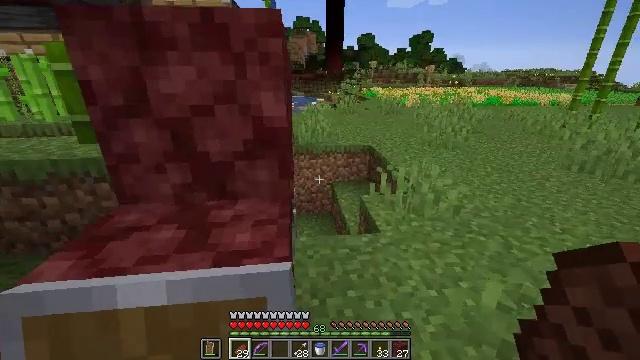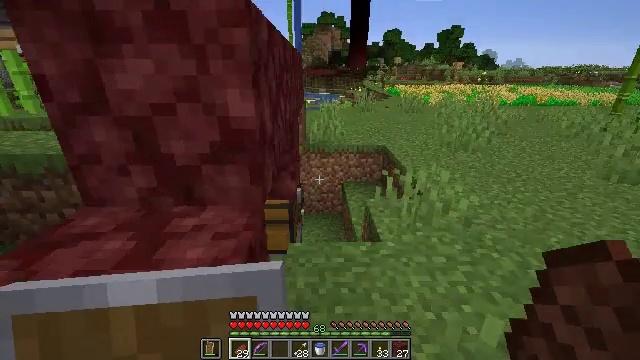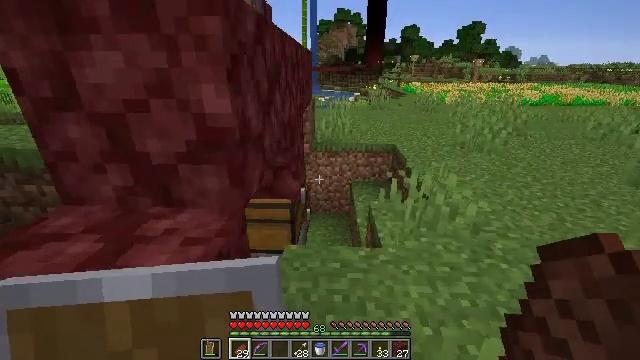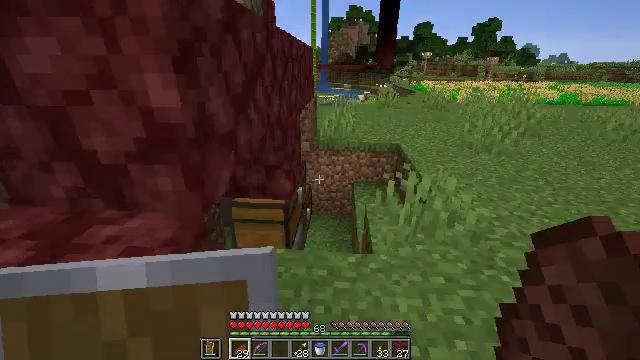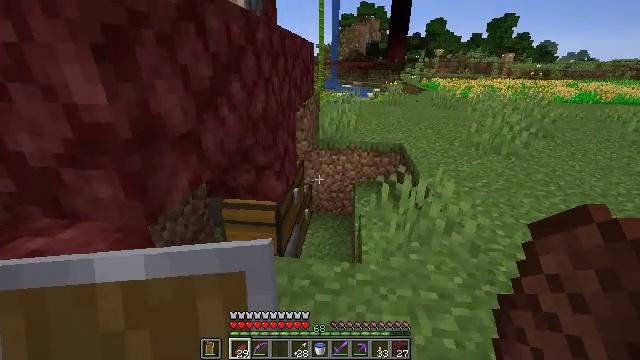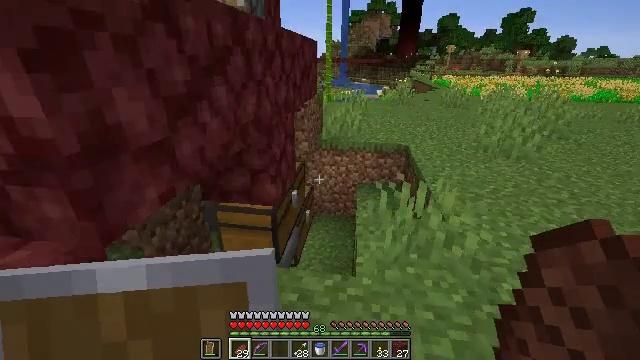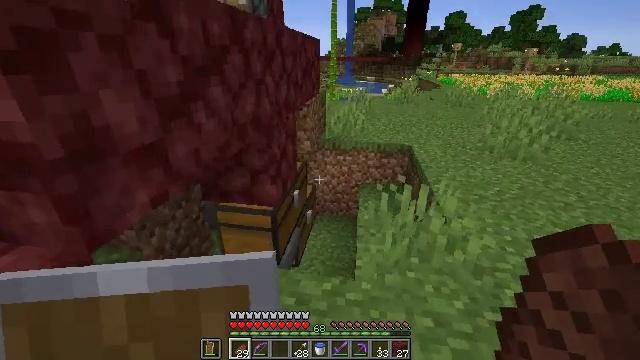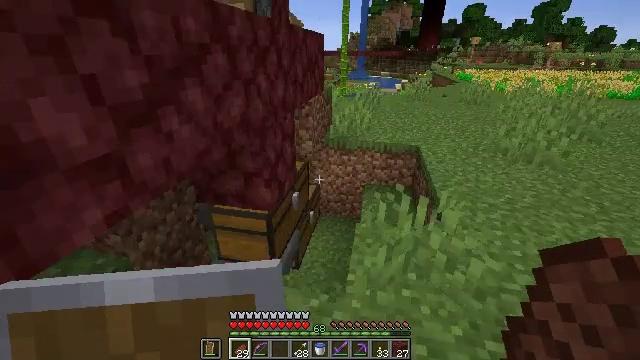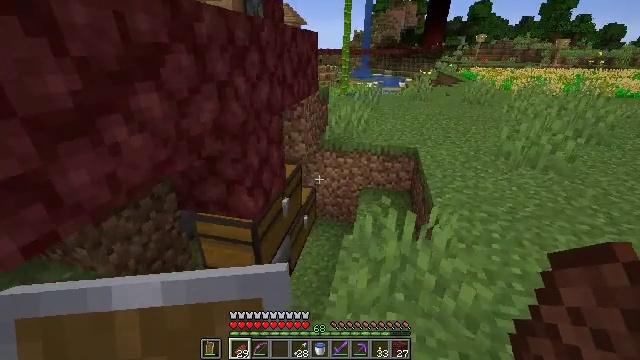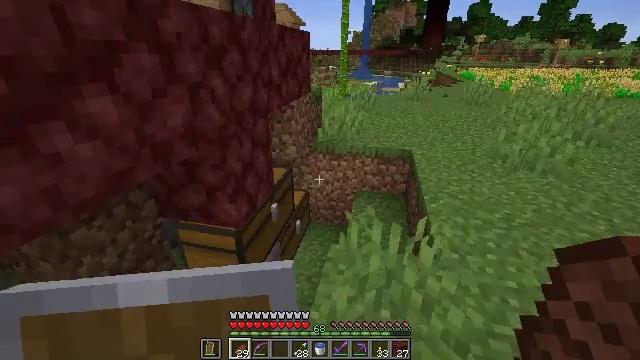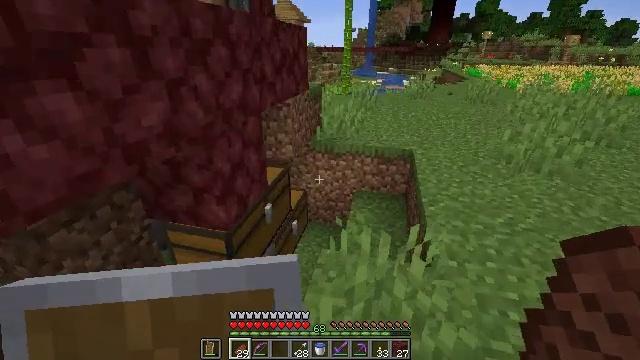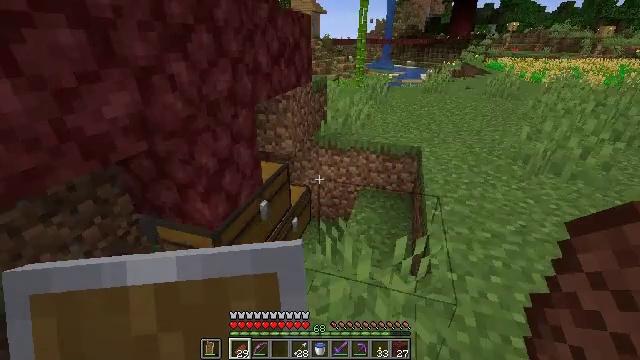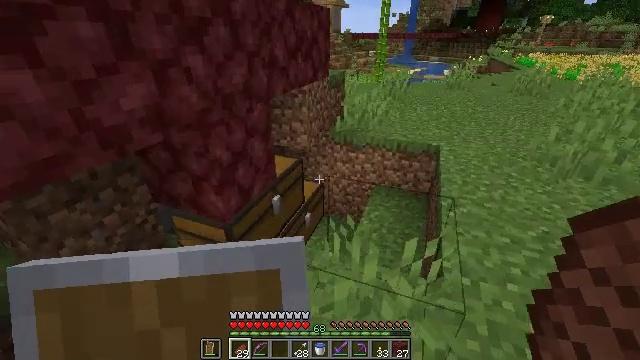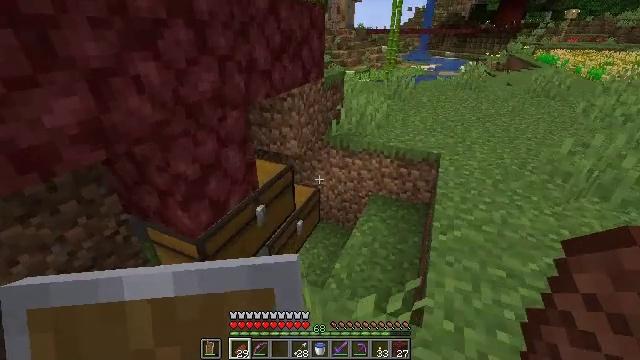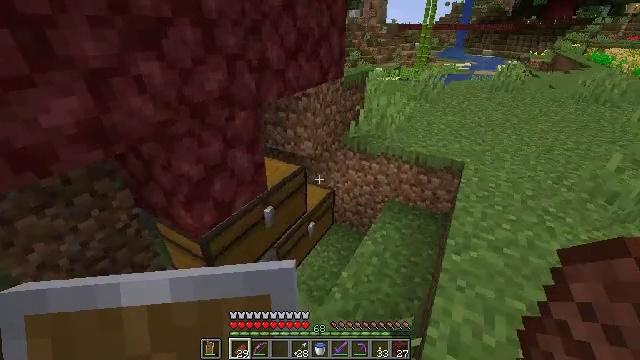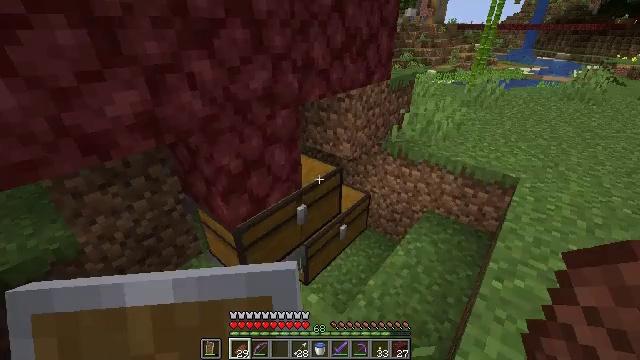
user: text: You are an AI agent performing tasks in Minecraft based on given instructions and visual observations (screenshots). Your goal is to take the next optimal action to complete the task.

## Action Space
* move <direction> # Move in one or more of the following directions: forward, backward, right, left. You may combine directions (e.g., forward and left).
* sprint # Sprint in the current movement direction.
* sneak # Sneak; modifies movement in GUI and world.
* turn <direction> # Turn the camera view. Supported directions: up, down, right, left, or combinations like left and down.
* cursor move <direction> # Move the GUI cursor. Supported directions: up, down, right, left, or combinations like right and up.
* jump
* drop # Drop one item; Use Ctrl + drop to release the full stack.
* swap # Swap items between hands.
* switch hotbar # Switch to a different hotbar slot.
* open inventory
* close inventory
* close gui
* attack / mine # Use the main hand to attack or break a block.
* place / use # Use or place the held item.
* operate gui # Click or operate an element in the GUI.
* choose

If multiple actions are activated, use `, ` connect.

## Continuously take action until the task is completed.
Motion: motion action
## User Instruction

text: Break the pumpkin to collect it.
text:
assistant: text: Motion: move forward and move right, turn left
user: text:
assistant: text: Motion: move forward and move right, turn left
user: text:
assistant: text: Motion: move forward and move right, turn left
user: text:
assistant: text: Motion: move forward and move right, turn left
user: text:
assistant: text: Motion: move forward and move right, turn left
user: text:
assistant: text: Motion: move forward and move right, turn left
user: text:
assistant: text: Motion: move forward and move right, turn left
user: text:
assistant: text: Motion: move forward and move right
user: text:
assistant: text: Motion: move forward and move right
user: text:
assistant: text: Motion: move forward and move right, turn left
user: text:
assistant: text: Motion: move forward and move right, turn left and down
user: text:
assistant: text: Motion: move forward and move right, turn left
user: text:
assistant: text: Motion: move forward and move right, turn left
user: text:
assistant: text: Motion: move forward and move right, turn left
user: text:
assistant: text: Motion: move forward and move right, turn left
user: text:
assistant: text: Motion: move forward and move right, turn left
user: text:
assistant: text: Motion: move forward and move right, turn left and down
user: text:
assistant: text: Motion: move forward and move right, turn left
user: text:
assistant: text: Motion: move forward and move right, turn up
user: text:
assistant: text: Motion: move forward and move right
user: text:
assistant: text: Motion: move forward and move right, turn right and down
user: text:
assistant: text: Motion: turn left
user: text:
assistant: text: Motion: turn left
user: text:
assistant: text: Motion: turn down
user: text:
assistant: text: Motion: turn down
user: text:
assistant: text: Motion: turn left
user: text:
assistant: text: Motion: no_op
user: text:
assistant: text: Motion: no_op
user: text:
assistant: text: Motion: move forward and move right
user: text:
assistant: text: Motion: move forward and move right, turn left